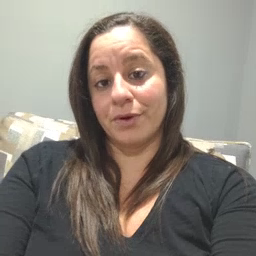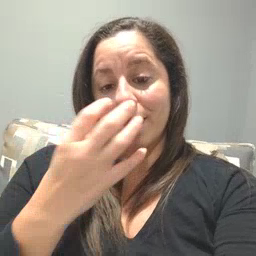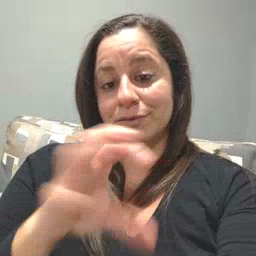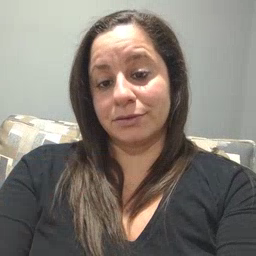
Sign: hot